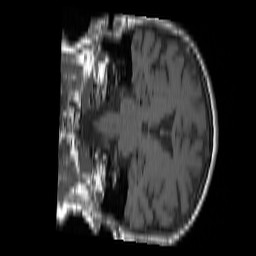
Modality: T1w
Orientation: coronal
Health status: ill
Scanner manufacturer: siemens
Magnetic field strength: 1.5 T
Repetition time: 0.477 s
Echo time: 0.0082 s